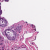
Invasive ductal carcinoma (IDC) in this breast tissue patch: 0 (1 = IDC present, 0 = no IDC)